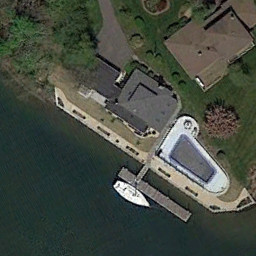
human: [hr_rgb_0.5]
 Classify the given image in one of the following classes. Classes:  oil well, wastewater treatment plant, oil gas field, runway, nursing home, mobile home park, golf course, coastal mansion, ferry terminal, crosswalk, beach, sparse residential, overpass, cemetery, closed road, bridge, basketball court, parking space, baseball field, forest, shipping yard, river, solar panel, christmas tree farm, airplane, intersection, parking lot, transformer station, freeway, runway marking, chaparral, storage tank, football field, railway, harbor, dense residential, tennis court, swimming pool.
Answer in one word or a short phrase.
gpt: ferry terminal